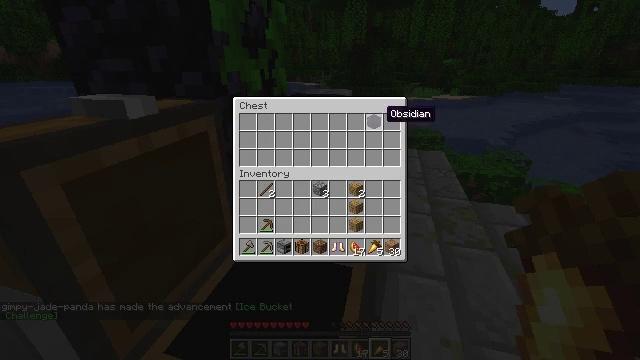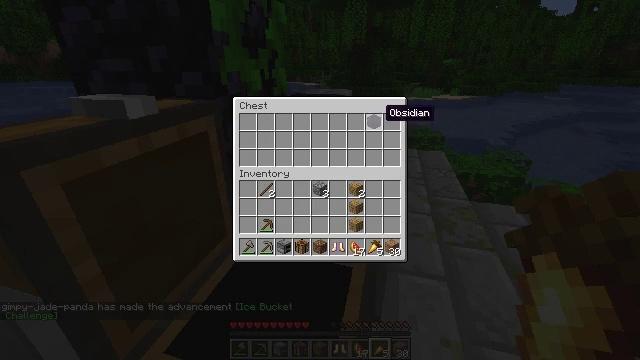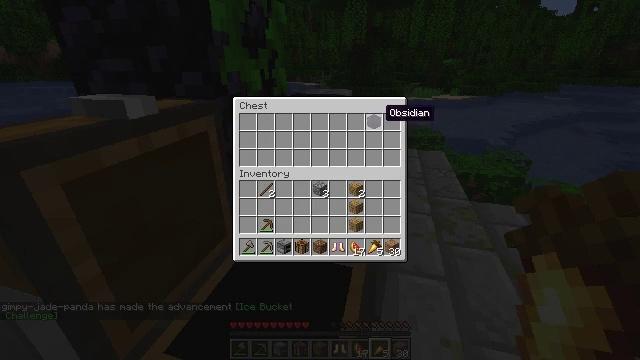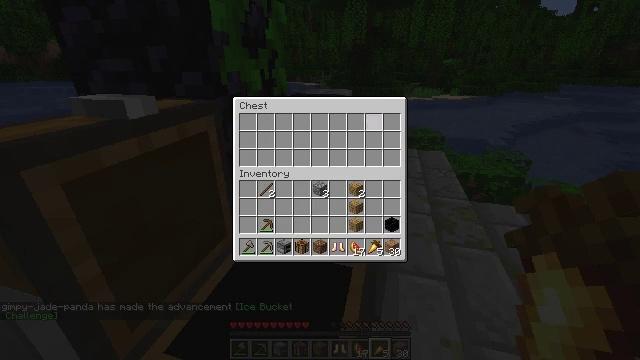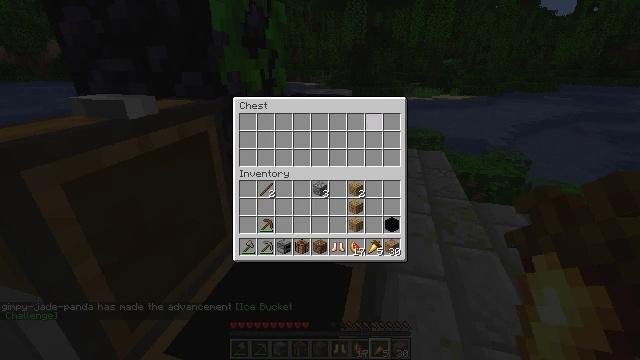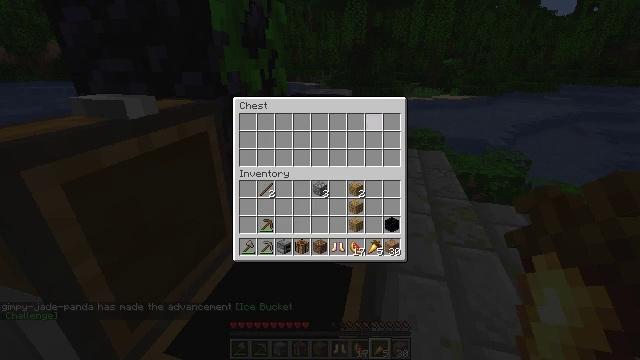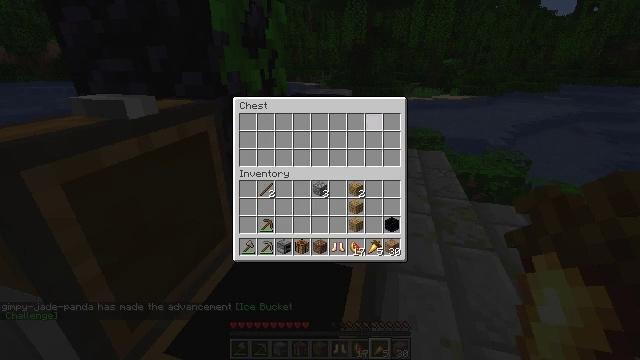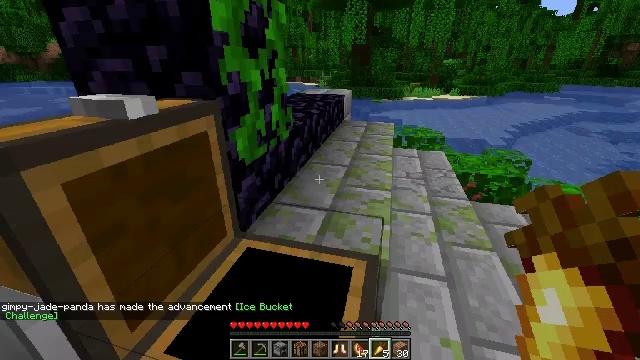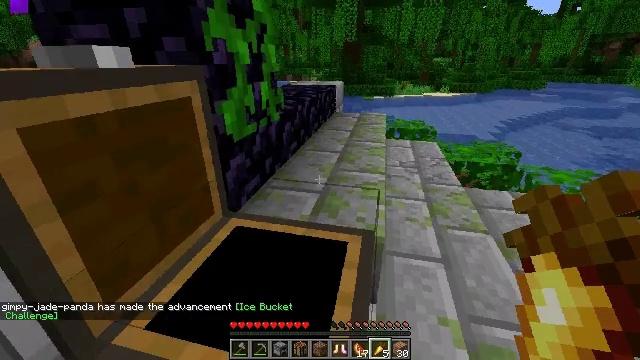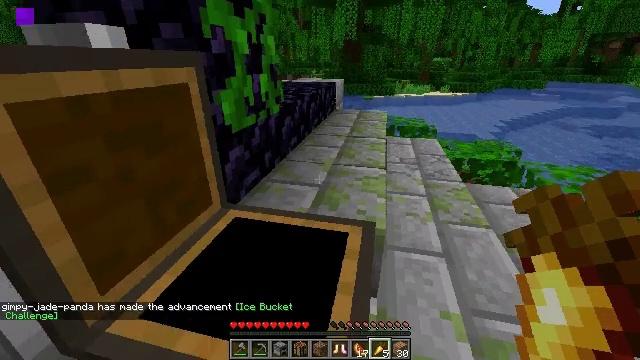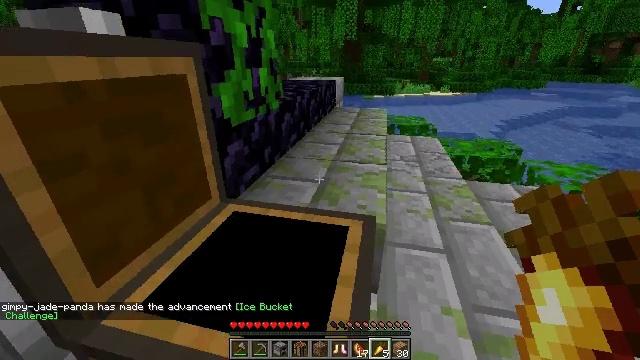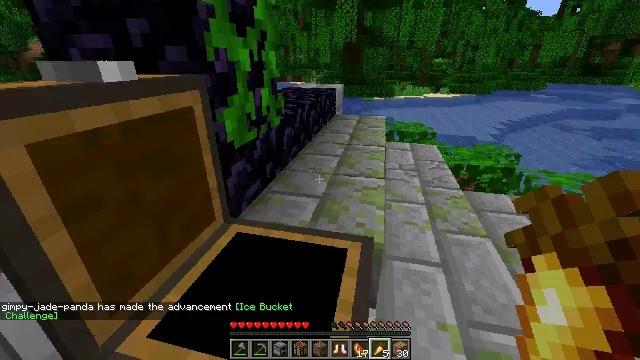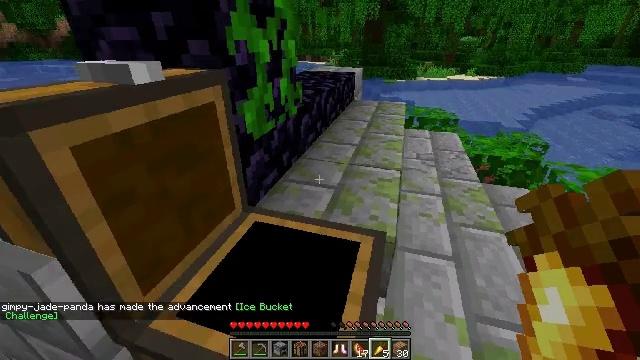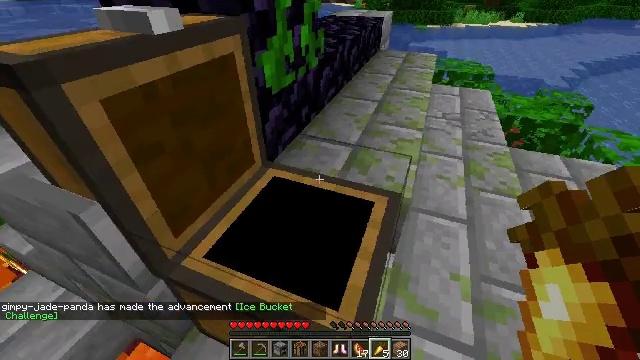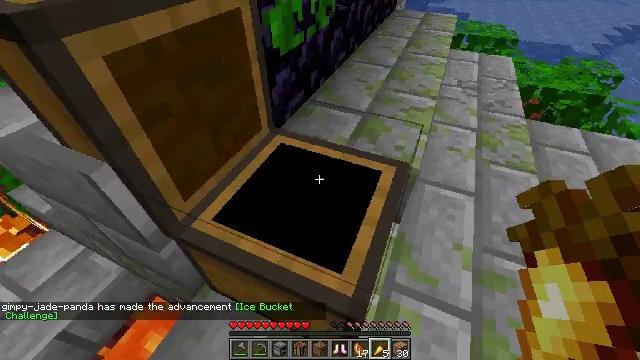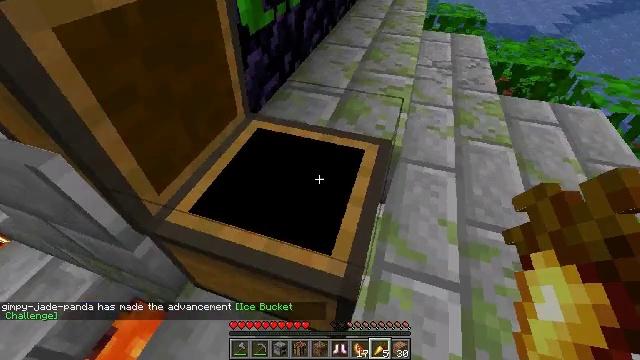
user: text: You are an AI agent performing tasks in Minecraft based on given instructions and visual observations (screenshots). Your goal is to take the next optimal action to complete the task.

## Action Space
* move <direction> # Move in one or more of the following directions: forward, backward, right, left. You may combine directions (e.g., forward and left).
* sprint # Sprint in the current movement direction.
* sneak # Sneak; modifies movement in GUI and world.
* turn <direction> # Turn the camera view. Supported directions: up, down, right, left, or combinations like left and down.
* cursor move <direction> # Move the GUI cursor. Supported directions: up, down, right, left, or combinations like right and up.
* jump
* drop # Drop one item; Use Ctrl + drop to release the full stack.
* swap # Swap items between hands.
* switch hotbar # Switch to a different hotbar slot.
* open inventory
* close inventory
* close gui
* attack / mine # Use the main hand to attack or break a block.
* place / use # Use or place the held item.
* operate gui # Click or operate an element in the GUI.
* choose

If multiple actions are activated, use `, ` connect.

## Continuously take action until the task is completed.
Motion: motion action
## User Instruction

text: Attack the melon to collect it.
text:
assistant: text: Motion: sneak
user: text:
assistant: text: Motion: sneak
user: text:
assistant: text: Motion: sneak, operate gui
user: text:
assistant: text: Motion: sneak, operate gui
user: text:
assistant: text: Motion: sneak, operate gui
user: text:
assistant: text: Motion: sneak
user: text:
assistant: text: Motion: sneak
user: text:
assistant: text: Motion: sneak, turn right, close gui
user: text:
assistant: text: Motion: open inventory
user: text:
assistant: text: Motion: no_op
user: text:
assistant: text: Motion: no_op
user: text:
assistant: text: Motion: turn left and down
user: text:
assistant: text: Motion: turn left and down
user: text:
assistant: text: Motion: turn left and down
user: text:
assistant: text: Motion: turn right and down
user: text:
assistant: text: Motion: turn right and up
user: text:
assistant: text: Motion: turn right and up
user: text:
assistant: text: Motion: turn right
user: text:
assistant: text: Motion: turn right and down
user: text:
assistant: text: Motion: turn right and down
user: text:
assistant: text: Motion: no_op
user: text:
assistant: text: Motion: no_op
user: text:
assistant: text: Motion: no_op
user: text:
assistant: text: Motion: turn right
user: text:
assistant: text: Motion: move forward, turn right
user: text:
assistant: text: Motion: move forward, turn right and down
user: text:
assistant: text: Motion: move forward, sprint, turn right
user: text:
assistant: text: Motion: move forward, sprint, turn right
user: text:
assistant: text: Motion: move forward, sprint, turn right
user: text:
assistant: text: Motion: move forward, sprint, turn right